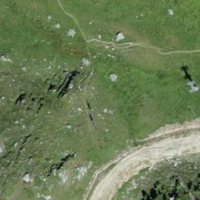
EUNIS habitat code: 26
Species observed at this site:
Marmota marmota